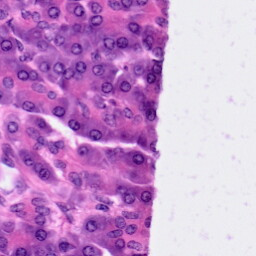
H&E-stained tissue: Pancreatic